Field crop: tomato
Growth stage: 2
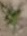
Species: solanum